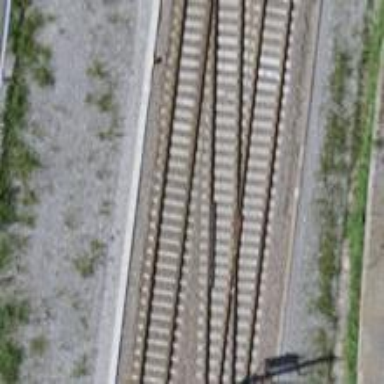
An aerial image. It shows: Railway track with contact line for electrification.